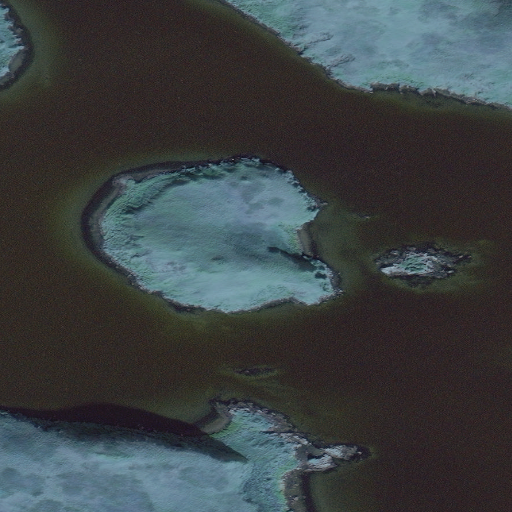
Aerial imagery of island in Alaska named Ugalux containing only unknown